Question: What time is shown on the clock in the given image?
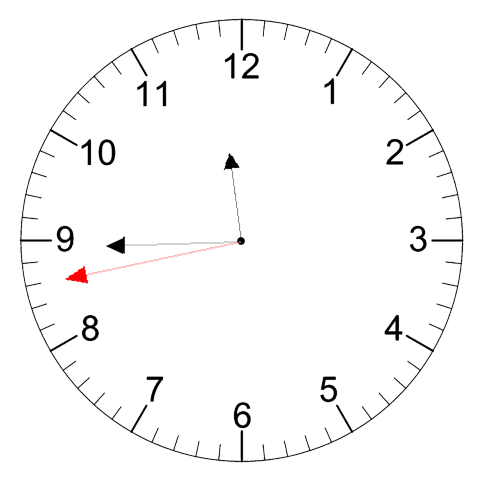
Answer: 11:44:43